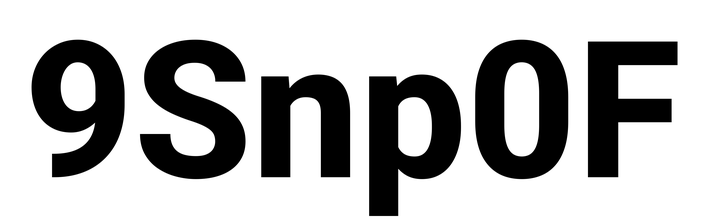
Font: Roboto_ExtraBold